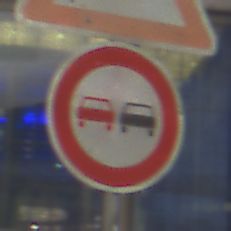
Verkehrszeichen: Ueberholverbot
Zusatzzeichen oben: WildwechselLinks
Umgebung: Outdoor, Urban
Tageszeit: Night
Wetter: PartlyCloudy
Licht: Artificial
Jahreszeit: NotSpecified
Kontrast: HighContrast